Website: walmart
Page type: customer-info-address
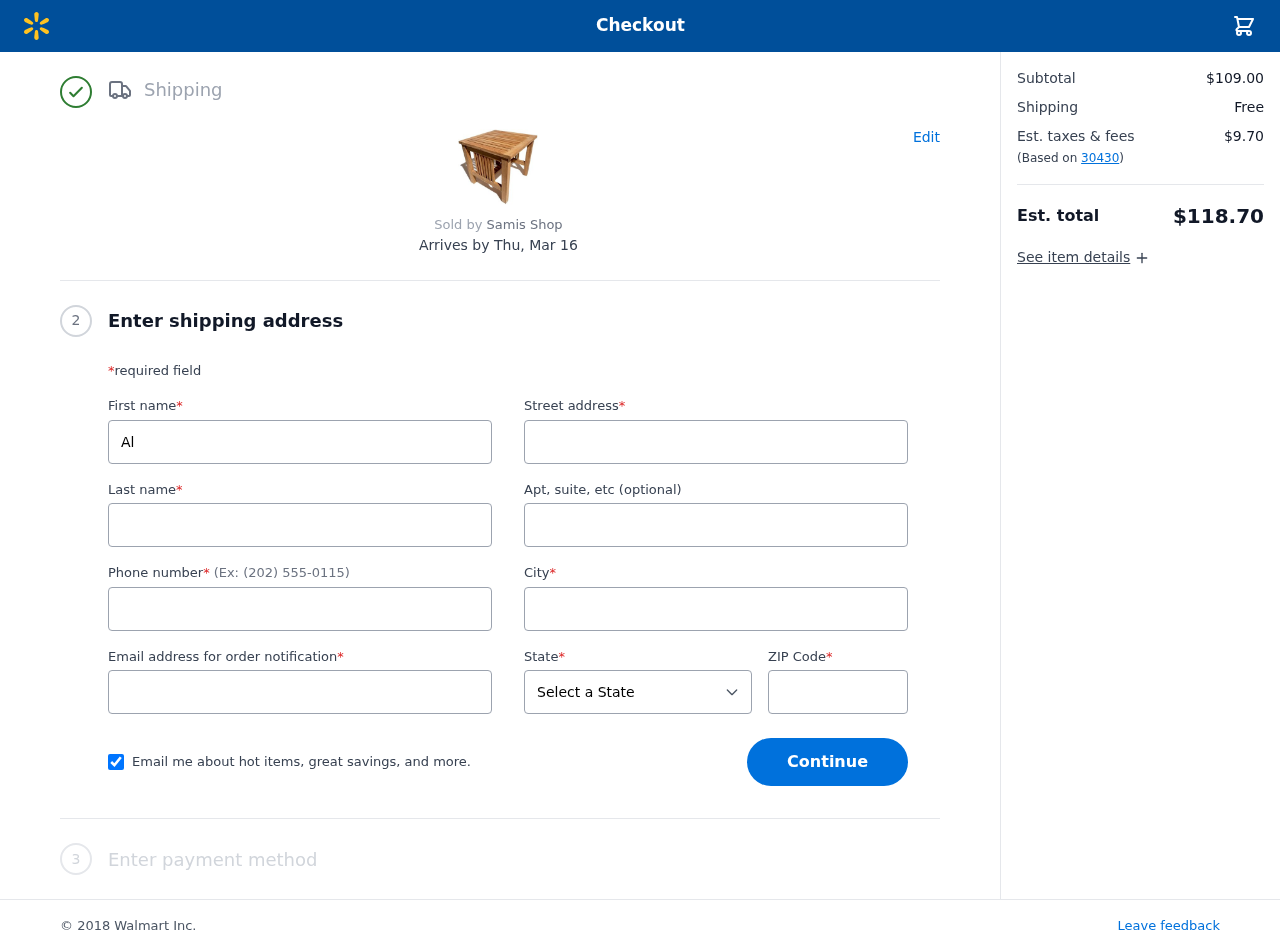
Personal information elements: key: PII_CITY
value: Allisontown
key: PII_EMAIL
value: amorrison@yahoo.com
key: PII_FIRSTNAME
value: Albert
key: PII_LASTNAME
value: Morrison
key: PII_PHONE
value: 6015242898
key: PII_POSTCODE
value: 30430
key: PII_STATE
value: Texas
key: PII_STREET
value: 59096 Casey Meadows Apt. 955
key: PII_STREET2
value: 3774 Stephanie Key
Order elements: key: ORDER_DELIVERY_DATE
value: Thu, Mar 16
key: ORDER_SUBTOTAL
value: $109.00
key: ORDER_SHIPPING_COST
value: Free
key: ORDER_TAX
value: $9.70
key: ORDER_TOTAL
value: $118.70